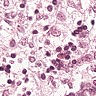
Metastatic tissue present: no